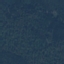
Land use / land cover: Forest